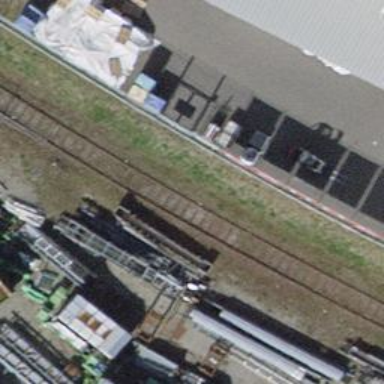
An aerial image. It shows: Abandoned railway spur with one track.